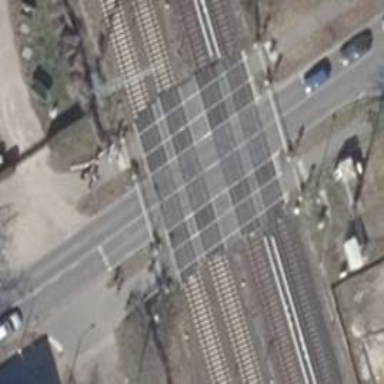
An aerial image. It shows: Level crossing with lights and saltire. The barrier at the crossing is double half.